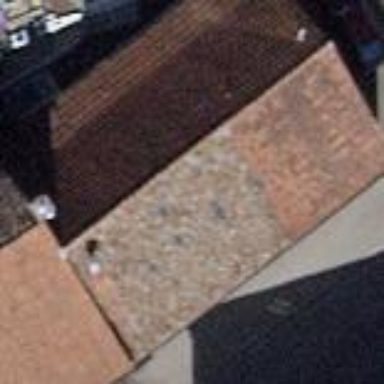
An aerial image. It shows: Building with tile roof.